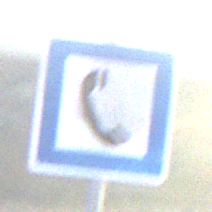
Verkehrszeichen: Fernsprecher
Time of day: SunriseSunset
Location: Outdoor (Nature)
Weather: PartlyCloudy
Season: NotSpecified
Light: Natural